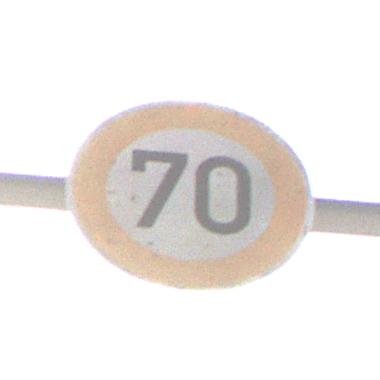
Verkehrszeichen: Geschwindigkeit70
Umgebung: Outdoor, Suburban
Tageszeit: MorningAfternoon
Wetter: PartlyCloudy
Licht: Natural
Jahreszeit: NotSpecified
Kontrast: HighContrast